Question: Tried to create a circular timer for my app end up with this
'''
override func drawRect(rect: CGRect) {
let context = UIGraphicsGetCurrentContext()
let progressWidth: CGFloat = 10;
let centerX = CGRectGetMidX(rect)
let centerY = CGRectGetMidY(rect)
let center: CGPoint = CGPointMake(CGRectGetMidX(rect), CGRectGetMidY(rect))
let radius: CGFloat = rect.width / 2
var circlePath = UIBezierPath(arcCenter: center, radius: radius, startAngle: CGFloat(0), endAngle:CGFloat(M_PI * 2), clockwise: true)
let backgroundCircle = CAShapeLayer()
backgroundCircle.path = circlePath.CGPath
backgroundCircle.fillColor = backgroundCircleFillColor
self.layer.addSublayer(backgroundCircle)
circlePath = UIBezierPath(arcCenter: center, radius: radius-progressWidth/2, startAngle: -CGFloat(GLKMathDegreesToRadians(90)), endAngle:CGFloat(GLKMathDegreesToRadians(currentAngle)), clockwise: true)
let progressCircle = CAShapeLayer()
progressCircle.path = circlePath.CGPath
progressCircle.lineWidth = progressWidth
progressCircle.strokeColor = progressCircleStrokeColor
progressCircle.fillColor = UIColor.clearColor().CGColor
self.layer.addSublayer(progressCircle)
let innerCirclePath = UIBezierPath(arcCenter: center, radius: radius-progressWidth, startAngle: CGFloat(0), endAngle:CGFloat(M_PI * 2), clockwise: true)
let innerCircle = CAShapeLayer()
innerCircle.path = innerCirclePath.CGPath
innerCircle.fillColor = innerCircleFillColor
self.layer.addSublayer(innerCircle)
}
'''
1. List item Here is the output got from my code:

Main problems faced in this code are
1. Phone is getting heat while drawing the circle
2. After drawning half of the circle drowning speed decreased
Please help me with an alternative
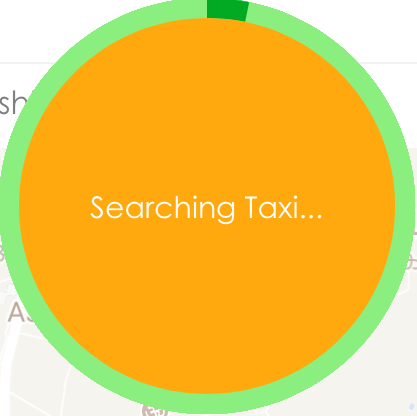
Answer: Try this :
'''
import UIKit
class CircularProgressBar: UIView {
let shapeLayer = CAShapeLayer()
let secondShapeLayer = CAShapeLayer()
var circularPath: UIBezierPath?
override init(frame: CGRect) {
super.init(frame: frame)
print("Frame: \(self.frame)")
makeCircle()
}
required init?(coder aDecoder: NSCoder) {
super.init(coder: aDecoder)
makeCircle()
}
func makeCircle(){
let circularPath = UIBezierPath(arcCenter: .zero, radius: self.bounds.width / 2, startAngle: 0, endAngle: 2 * CGFloat.pi, clockwise: true)
shapeLayer.path = circularPath.cgPath
shapeLayer.strokeColor = UIColor.orange.cgColor//UIColor.init(red: 0.0/255.0, green: 0.0/255.0, blue: 0.0/255.0, alpha: 1.0).cgColor
shapeLayer.lineWidth = 5.0
shapeLayer.fillColor = UIColor.clear.cgColor
shapeLayer.lineCap = kCALineCapRound
shapeLayer.strokeEnd = 0
shapeLayer.position = self.center
shapeLayer.transform = CATransform3DRotate(CATransform3DIdentity, -CGFloat.pi / 2, 0, 0, 1)
self.layer.addSublayer(shapeLayer)
}
func showProgress(percent: Float){
shapeLayer.strokeEnd = CGFloat(percent/100)
}
}
'''
Take a 'UIView' in 'Storyboard' and add it as a subView. Then you can increase the progress using 'showProgress' function.